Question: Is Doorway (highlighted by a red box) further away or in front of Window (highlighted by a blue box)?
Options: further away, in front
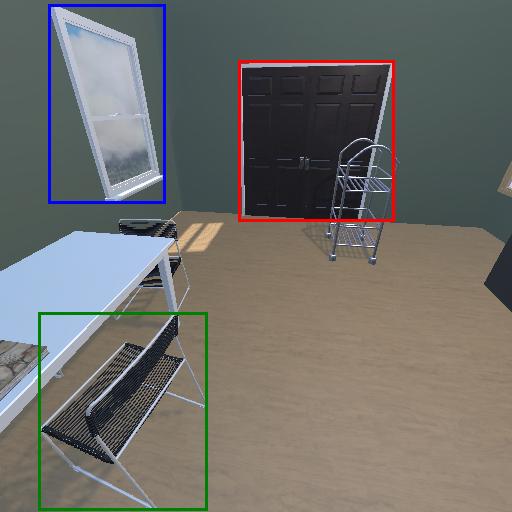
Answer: further away